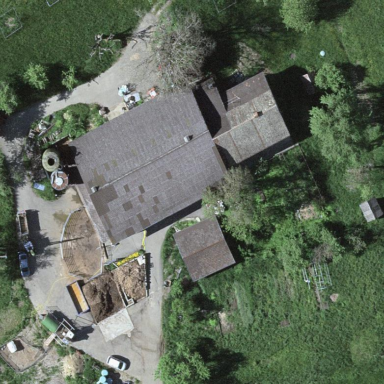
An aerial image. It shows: Farmyard area.